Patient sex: M
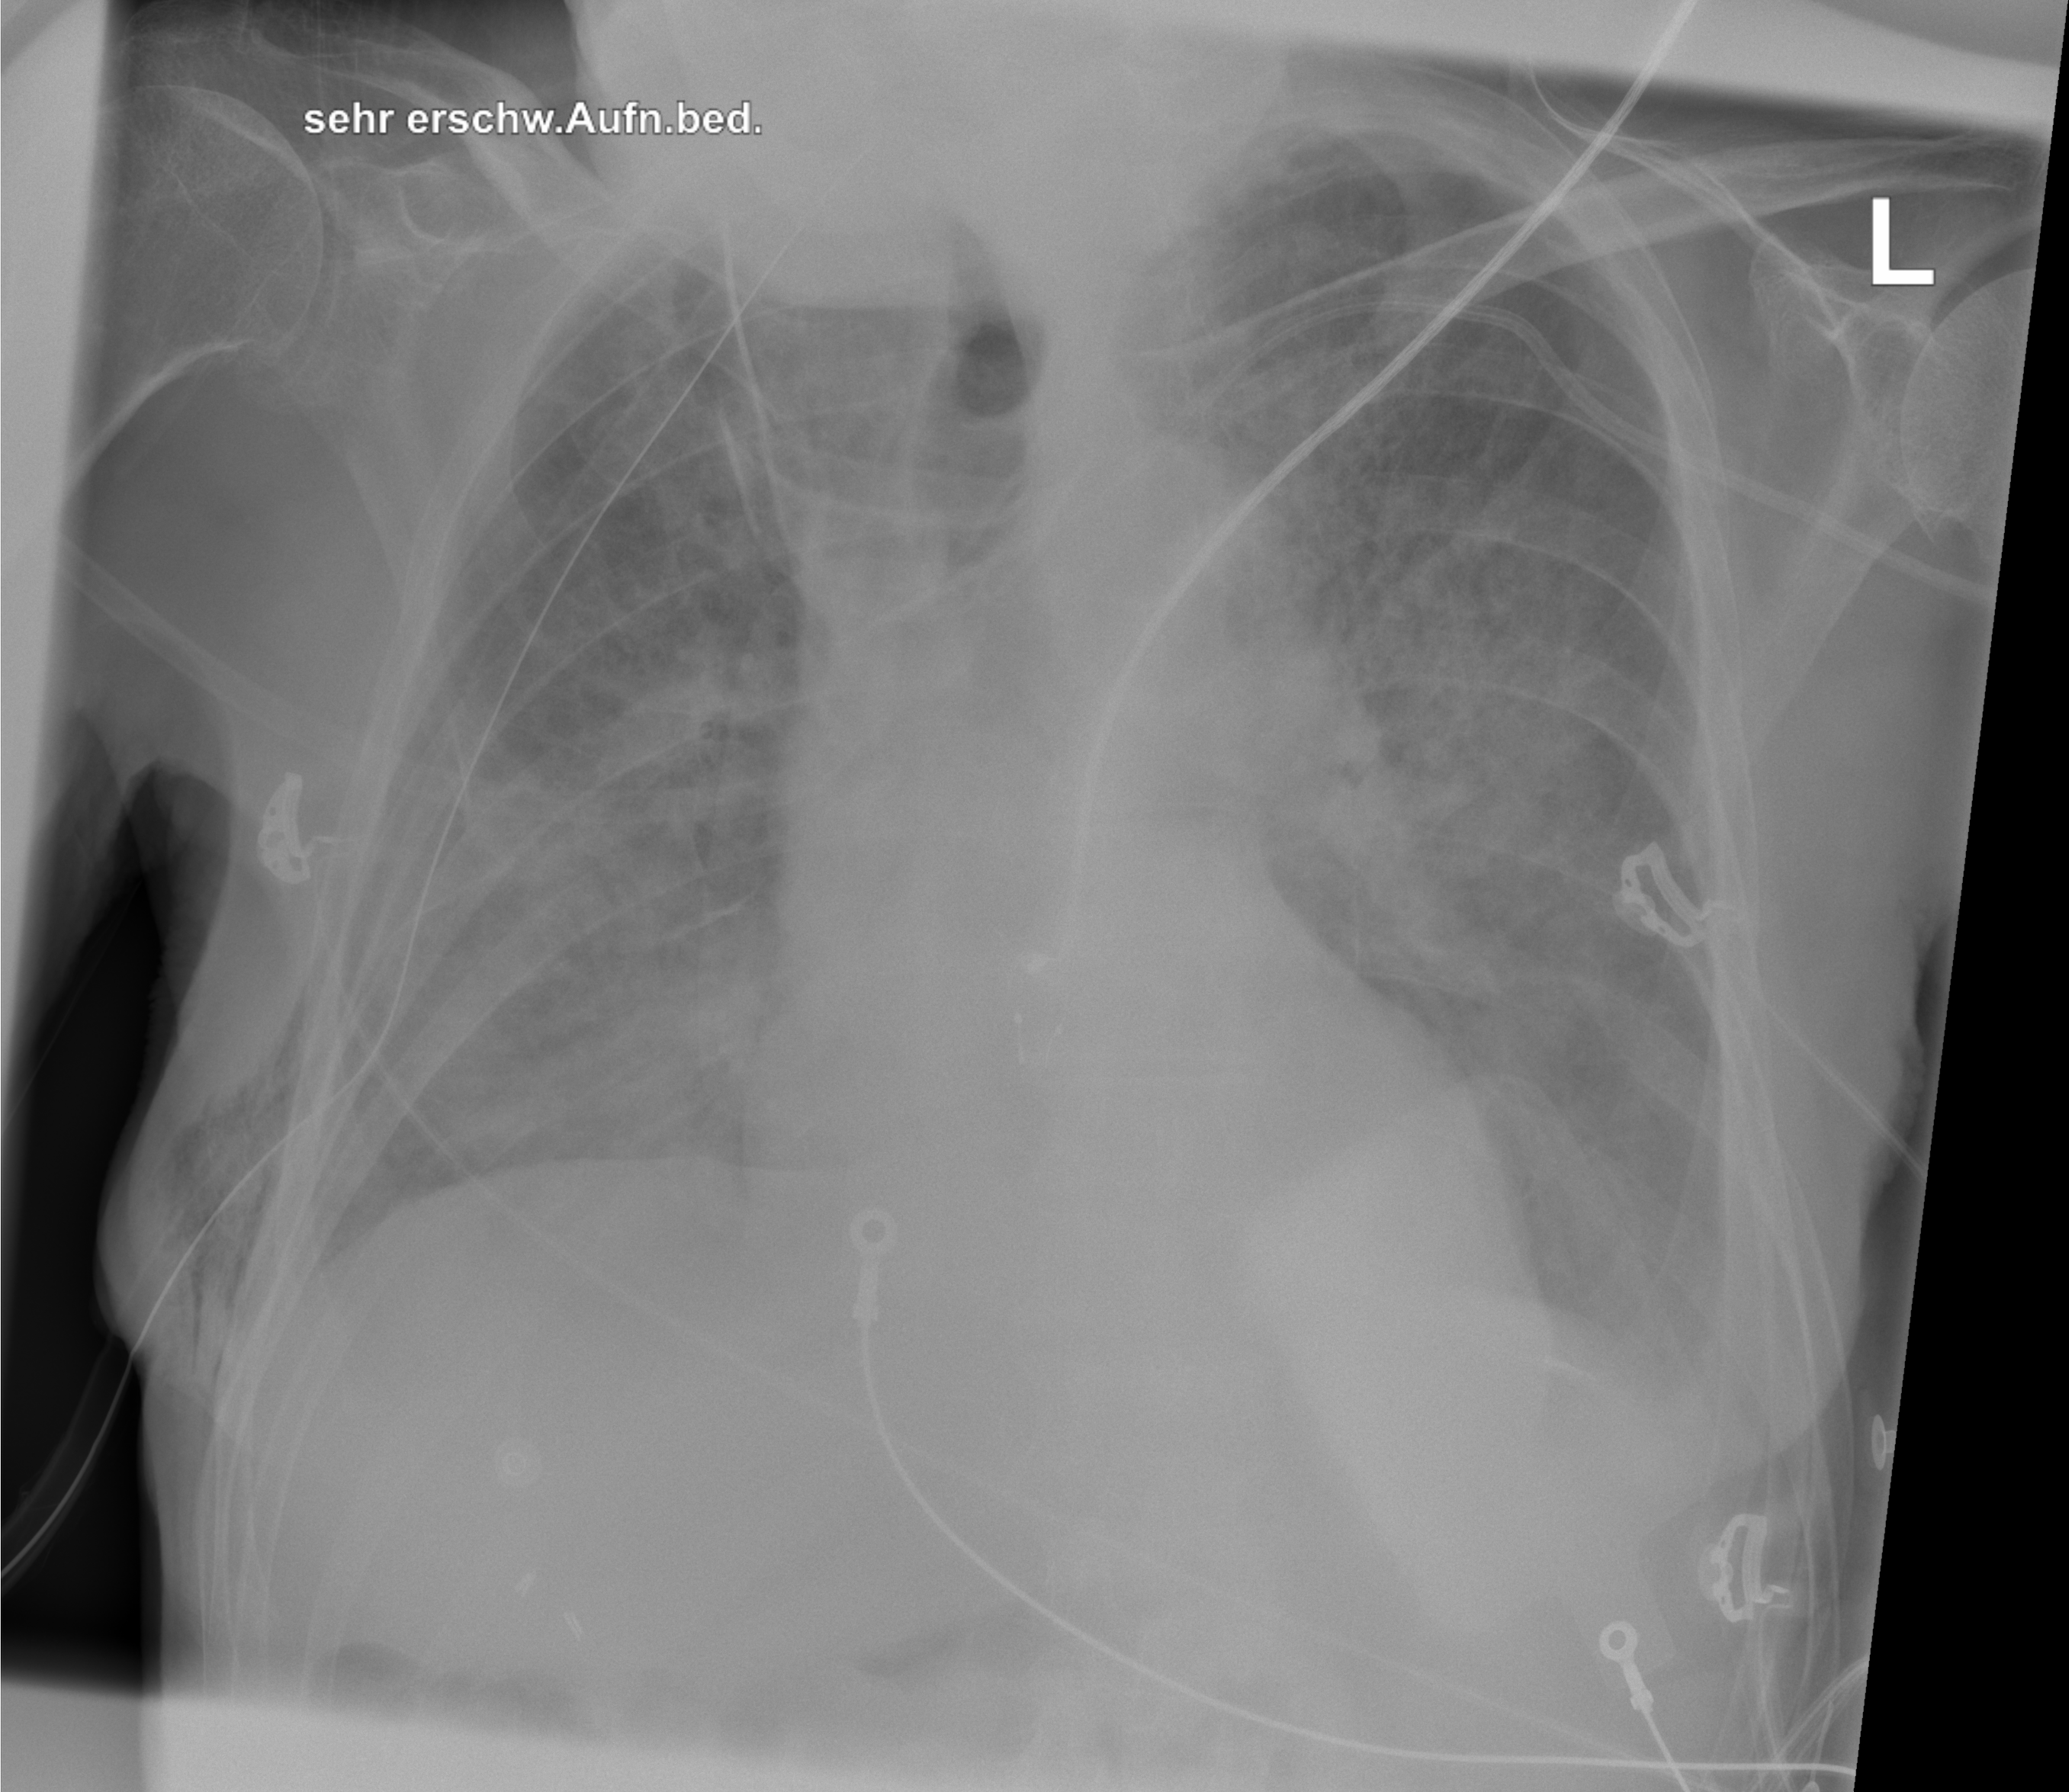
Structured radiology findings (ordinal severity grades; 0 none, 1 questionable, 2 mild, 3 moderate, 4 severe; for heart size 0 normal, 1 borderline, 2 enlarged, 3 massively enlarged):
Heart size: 0
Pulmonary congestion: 3
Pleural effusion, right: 0
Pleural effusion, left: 0
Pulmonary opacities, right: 3
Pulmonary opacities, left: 3
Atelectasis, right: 0
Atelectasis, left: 0